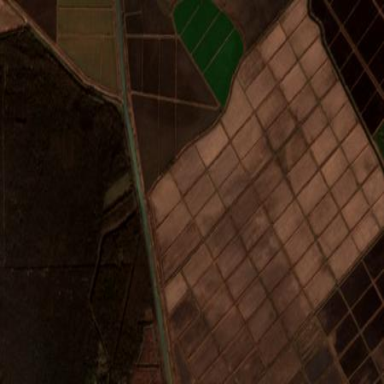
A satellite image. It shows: Farmland with rice crop.